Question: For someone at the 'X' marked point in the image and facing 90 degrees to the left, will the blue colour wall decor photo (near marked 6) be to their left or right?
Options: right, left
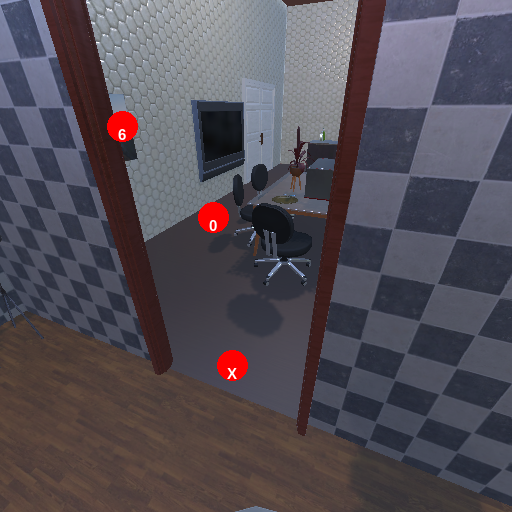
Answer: right